Field crop: tomato
Growth stage: 1
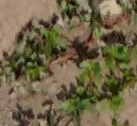
Species: portulaca